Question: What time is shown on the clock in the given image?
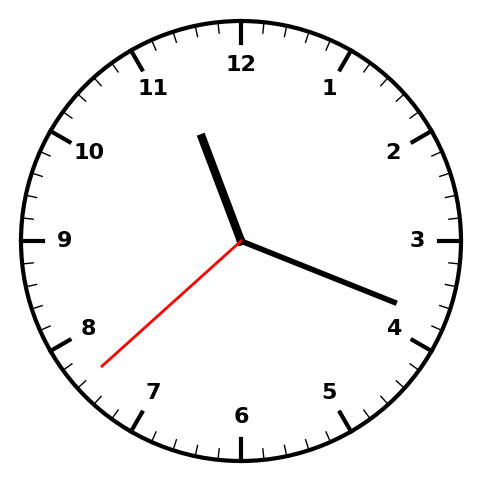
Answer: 11:18:38